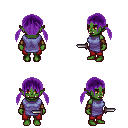
a pixel art fantasy rpg character, female body template, orc, green skin, chain tabard jacket, red pants, purple twin-tailed hairstyle, leather bracers, dagger, four views (front, back, left, right), 2x2 character sprite sheet, small pixel art, hard edges, no anti-aliasing